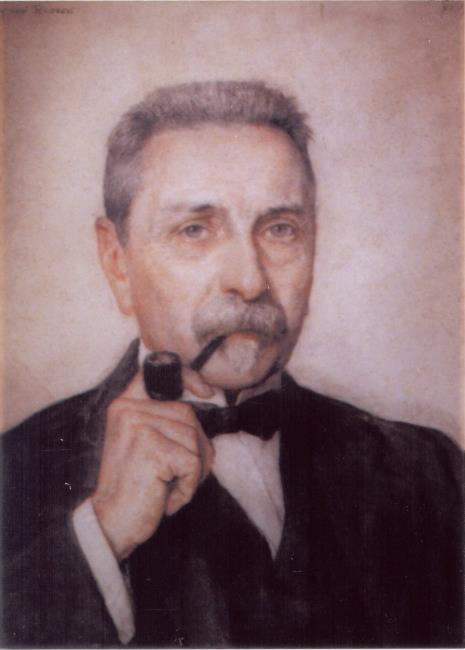
Title: Portrait of the artist Hendrik van Roggen
Artist: Georg Rueter
Earliest date: 1926
Latest date: 1926
Genre: drawing
Iconography: Tobacco
Keywords: artist's portrait, man, beard, moustache, pipe